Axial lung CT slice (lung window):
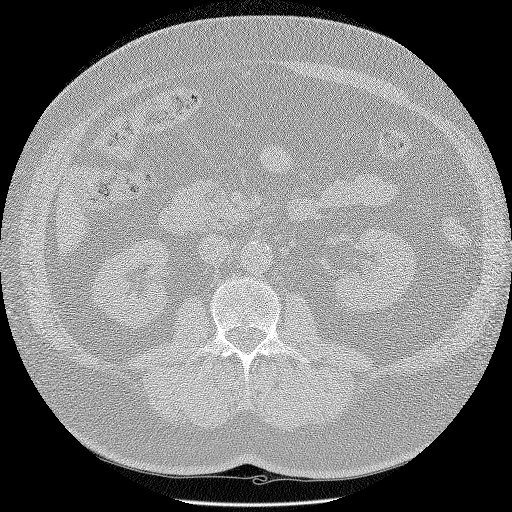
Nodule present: no